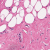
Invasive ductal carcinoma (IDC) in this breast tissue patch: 0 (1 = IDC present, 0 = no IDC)